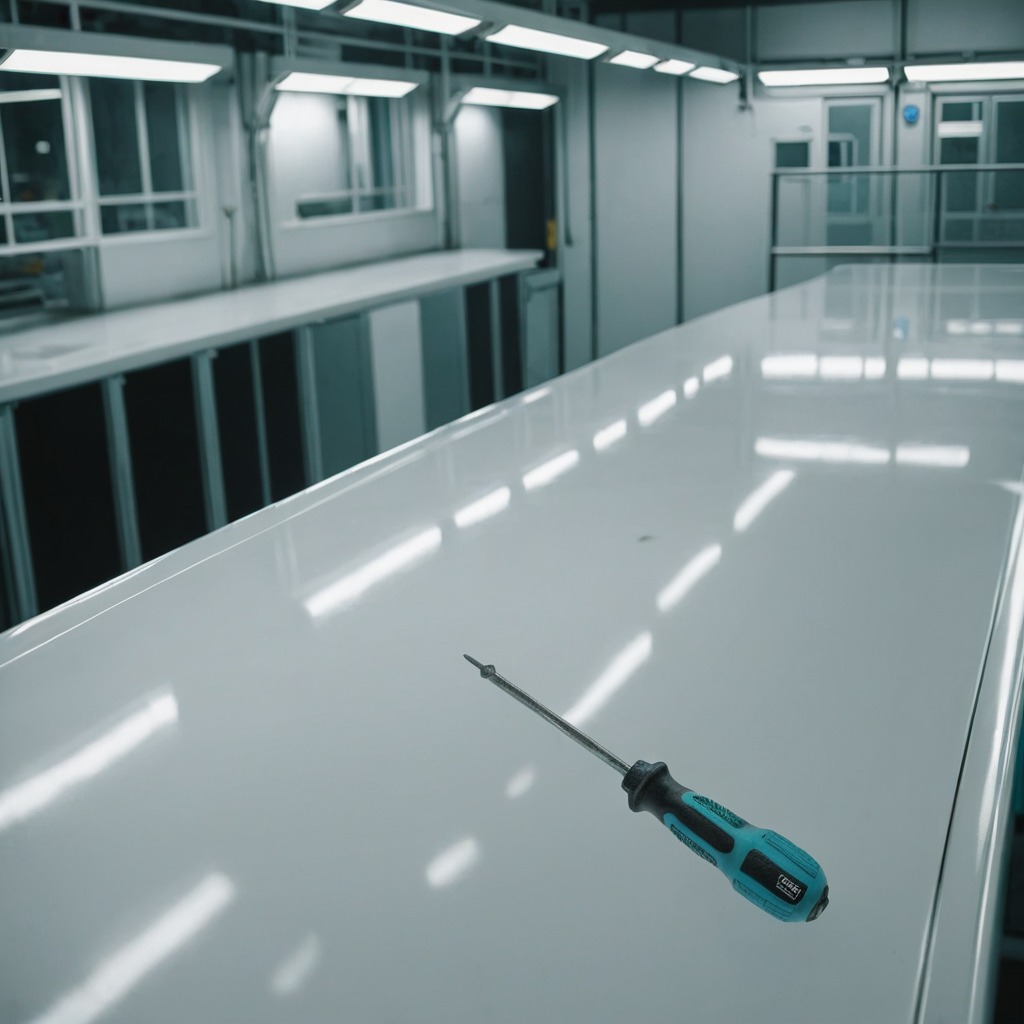
A screwdriver is lying on a table in a ship maintenance bay.